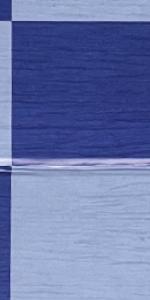
Label: Empty